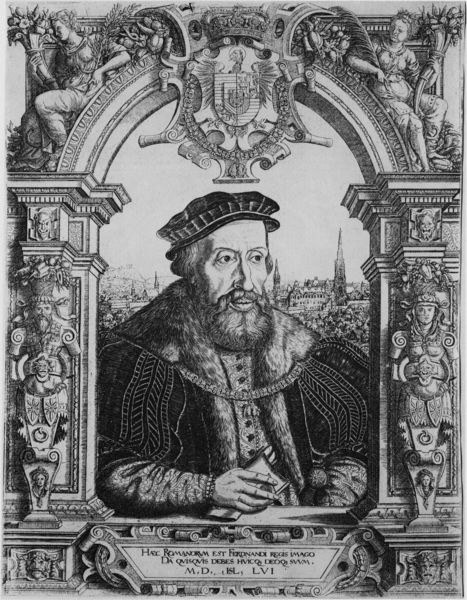
Titel: Bildnis von Ferdinand I, König von Böhmen
Künstler: Hanns Lautensack
Institution: (Seriendruck)
Schlagwörter: hand, mann, umhang, kirchturm, landschaft, stadt, fenster, grau, hut, mund, nase, pfeiler, profil, schmuck, schwarz, säule, säulen, vordergrund, weiss, ausblick, blick, bart, gesichter, kappe, mütze, architektur, augen, halten, kragen, pelz, rahmen, samt, ärmel, bildnis, herr, hände, portrait, porträt, kirche, gewand, mantel, adel, bruststück, renaissance, turm, engel, schrift, bogen, ort, kette, dorf, grafik, graphik, figuren, rundbogen, könig, papst, inschrift, verzierung, stuck, knöpfe, stadtansicht, unterschrift, buch, durchblick, druck, text, beschriftung, kranz, wappen, schnörkel, halbprofil, manierismus, mittelalter, versonnen, kupferstich, kriche, latein, stadtwappen, pekz, ann, kbogen